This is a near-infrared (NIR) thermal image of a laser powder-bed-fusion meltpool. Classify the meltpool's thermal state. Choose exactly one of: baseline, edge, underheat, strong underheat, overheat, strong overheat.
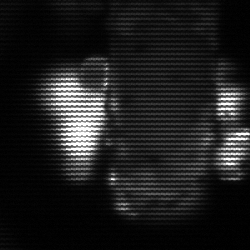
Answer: strong underheat